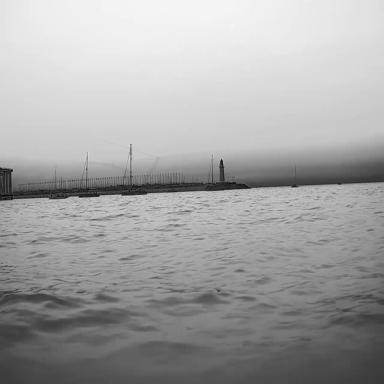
There are six objects shown in the infrared image, including five sailboats, and a canoe.